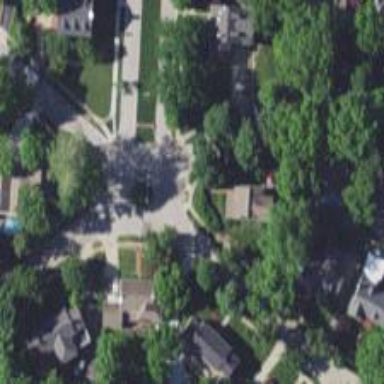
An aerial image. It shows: Residential road with roundabout.